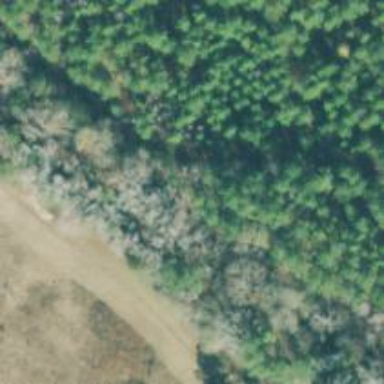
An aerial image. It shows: Abandoned road.